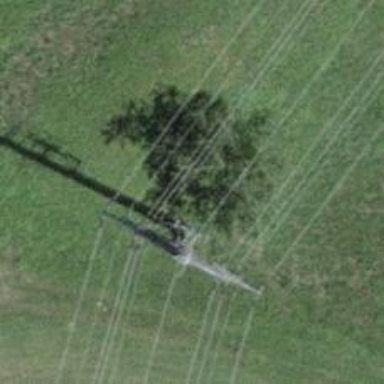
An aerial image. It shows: Power tower.